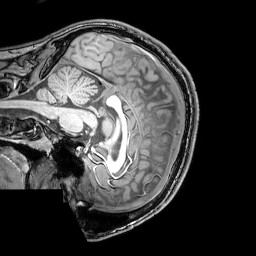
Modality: T1w
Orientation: sagittal
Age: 20
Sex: male
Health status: healthy
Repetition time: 0.081 s
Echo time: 0.037 s